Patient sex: M
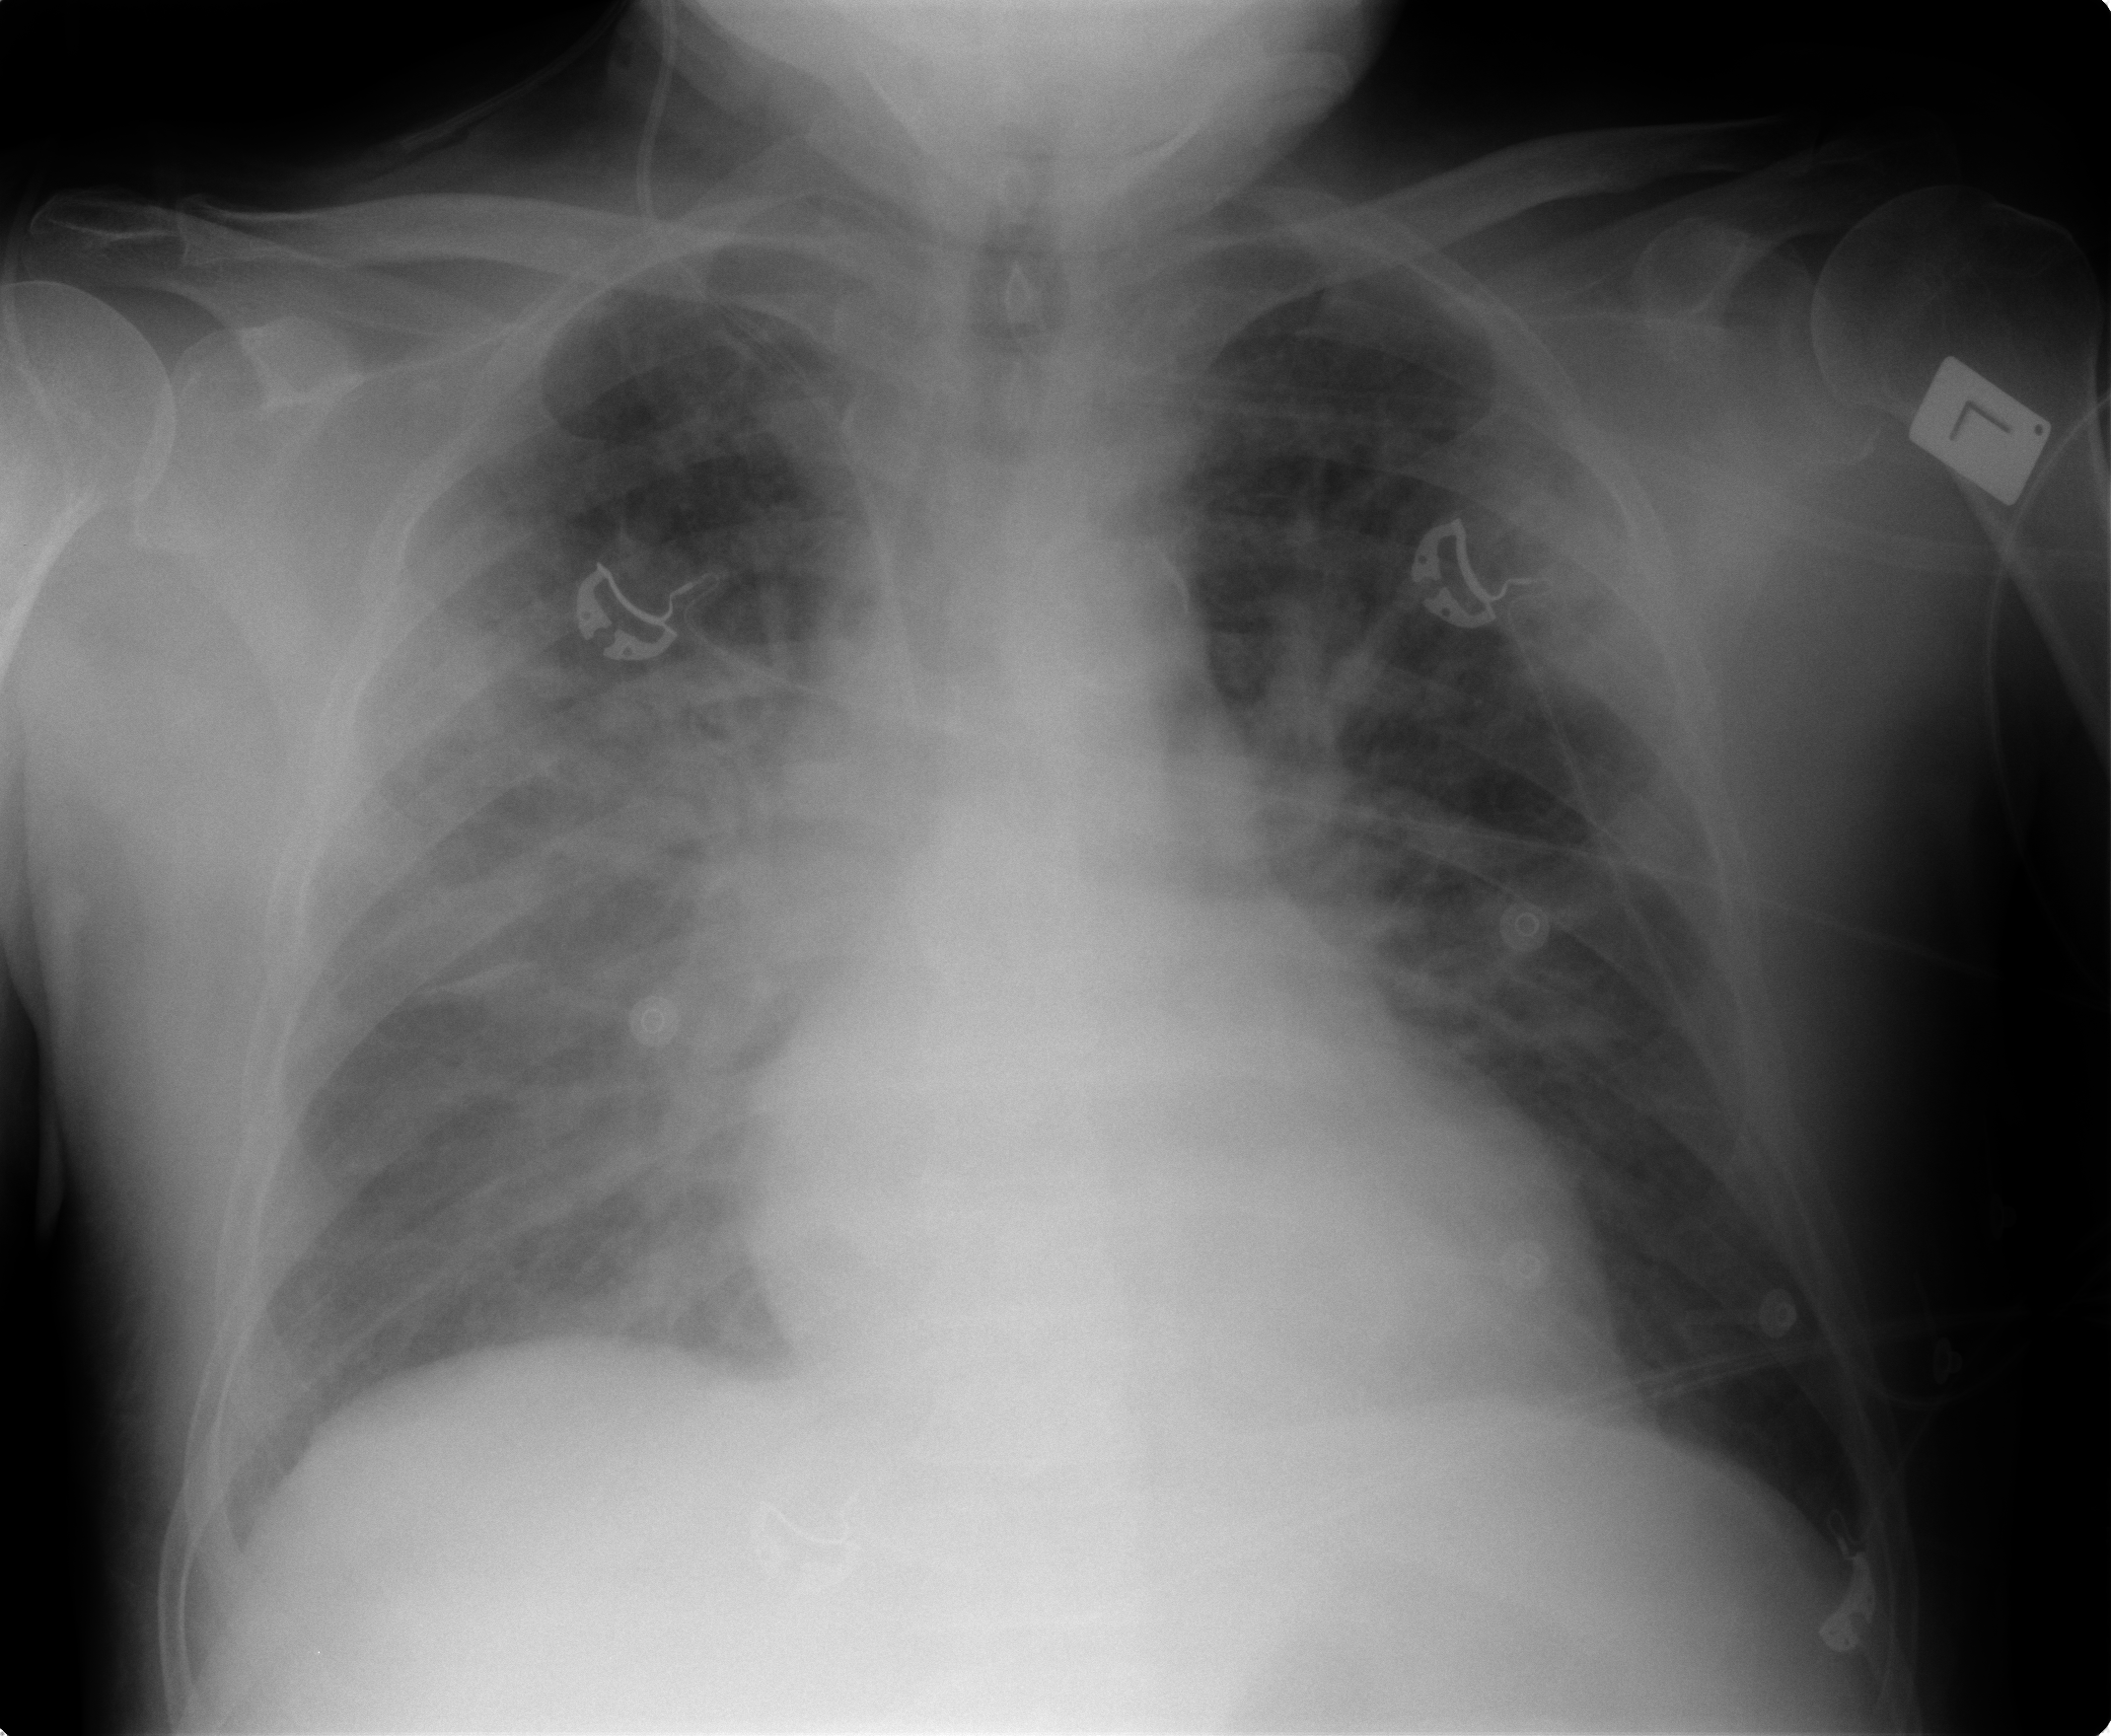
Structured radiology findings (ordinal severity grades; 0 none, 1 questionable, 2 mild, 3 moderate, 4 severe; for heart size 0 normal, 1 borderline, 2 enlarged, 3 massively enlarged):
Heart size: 0
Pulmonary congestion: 3
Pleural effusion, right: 3
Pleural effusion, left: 2
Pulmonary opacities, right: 3
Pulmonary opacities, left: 2
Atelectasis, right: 3
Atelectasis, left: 3